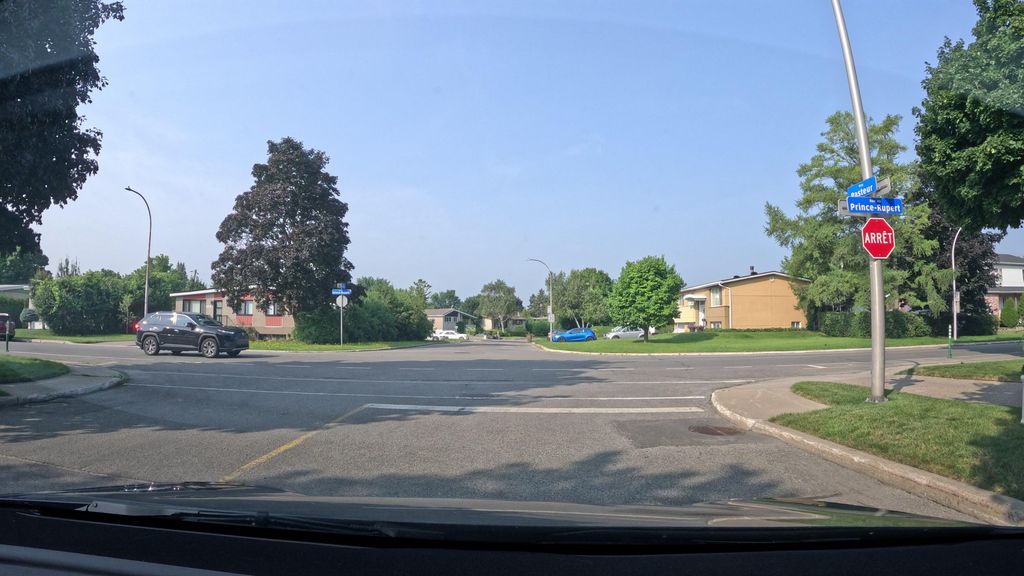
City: montreal